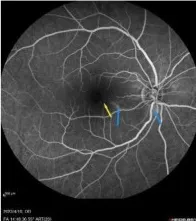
(E, F) FFA showed the unremarkable weak reflex lesions (yellow arrowhead) and the perivascular occluded fluorescence (blue arrowhead) at the early stage, then the weak reflex lesion in macula (yellow arrowhead), and the strong perivascular fluorescence at the later stage (blue arrowhead).
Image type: ophthalmic_imaging (ophthalmic_angiography)